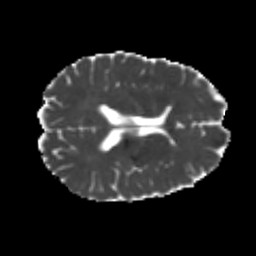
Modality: MD
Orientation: axial
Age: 22
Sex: male
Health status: healthy
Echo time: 0.074 s